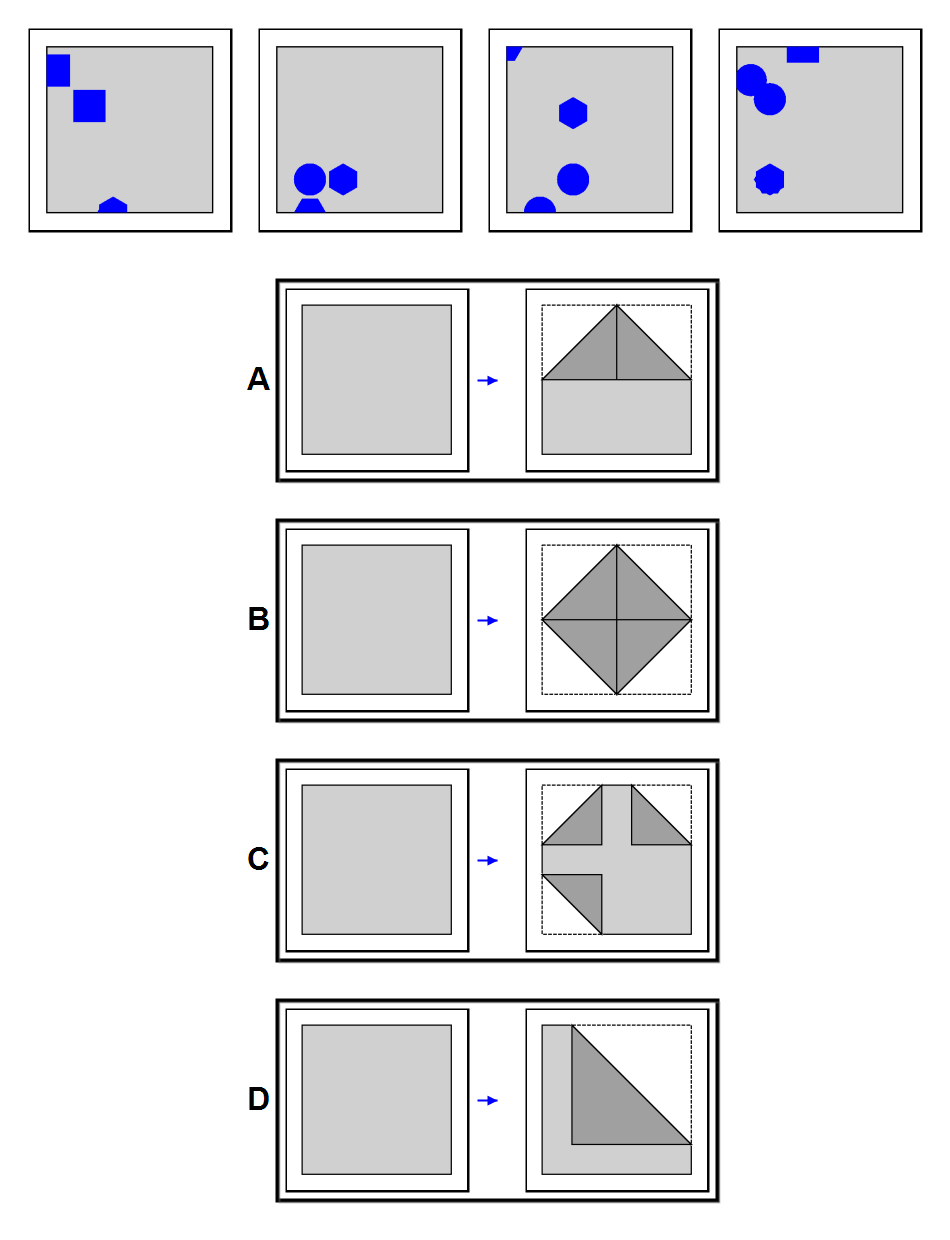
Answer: C